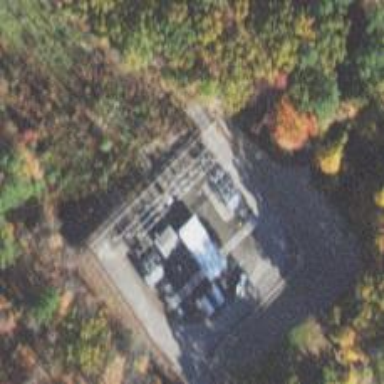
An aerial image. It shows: Switch for power supply.